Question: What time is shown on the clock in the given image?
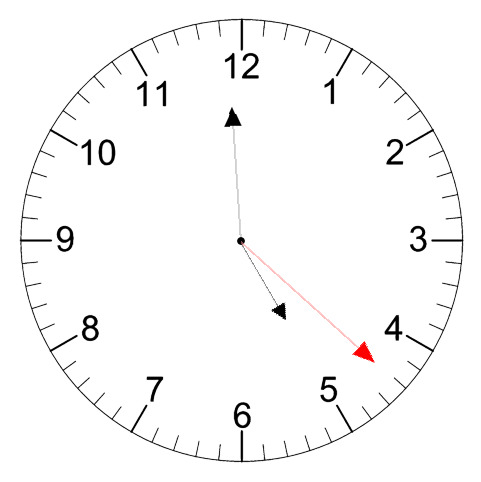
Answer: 04:59:22